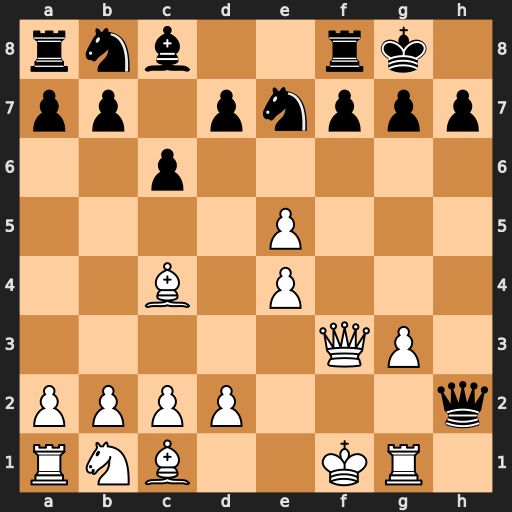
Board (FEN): rnb2rk1/pp1pnppp/2p5/4P3/2B1P3/5QP1/PPPP3q/RNB2KR1
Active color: w
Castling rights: -
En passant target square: -
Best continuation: Rh1 Qxh1+ Qxh1